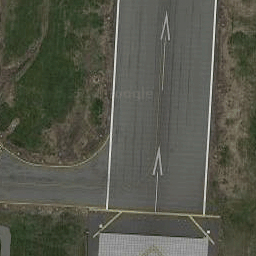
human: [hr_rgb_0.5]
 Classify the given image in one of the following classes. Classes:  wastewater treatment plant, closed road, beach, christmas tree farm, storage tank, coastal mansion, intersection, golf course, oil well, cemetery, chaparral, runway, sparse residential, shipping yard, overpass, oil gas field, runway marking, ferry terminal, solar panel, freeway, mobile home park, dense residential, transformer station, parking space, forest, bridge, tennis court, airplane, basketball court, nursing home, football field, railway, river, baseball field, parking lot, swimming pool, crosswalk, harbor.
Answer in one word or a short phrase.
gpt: runway